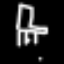
Label: chair